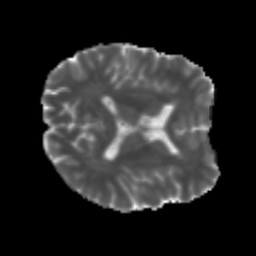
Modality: MD
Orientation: axial
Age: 48
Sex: male
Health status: healthy
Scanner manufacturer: siemens
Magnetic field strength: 3 T
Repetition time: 3.6 s
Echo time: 0.092 s